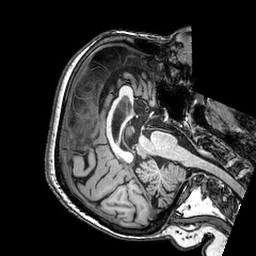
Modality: T1w
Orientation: axial
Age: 72
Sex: female
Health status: healthy
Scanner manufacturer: philips
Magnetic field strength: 3 T